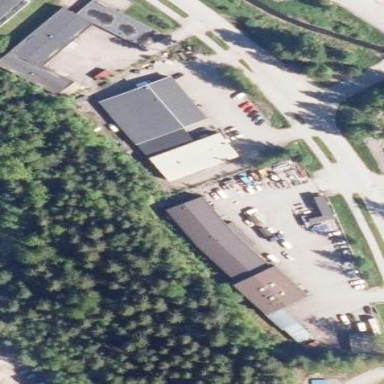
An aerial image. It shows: Industrial building.